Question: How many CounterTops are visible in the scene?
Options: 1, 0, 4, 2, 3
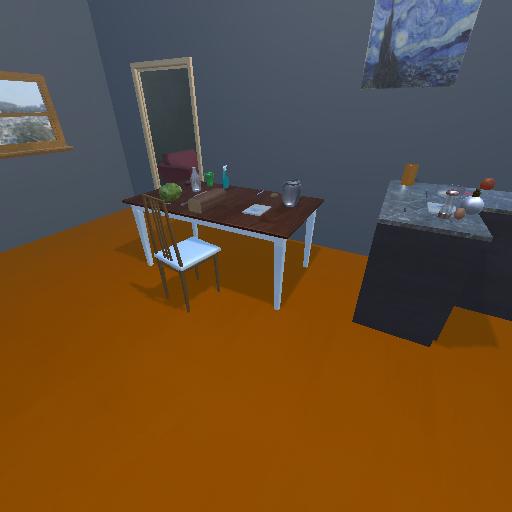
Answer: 1